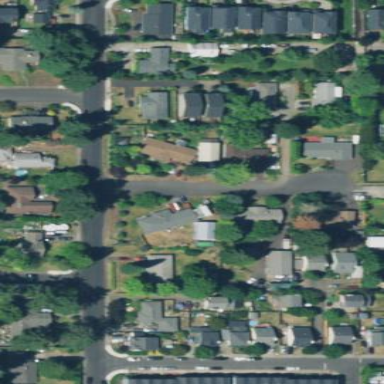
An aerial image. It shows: This residential area consists of single-family homes.